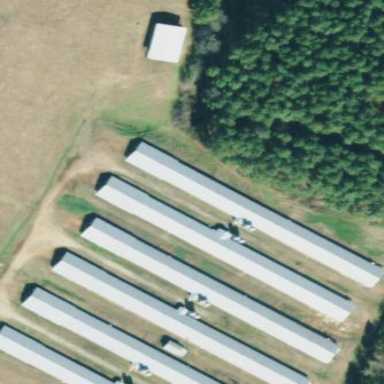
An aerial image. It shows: Poultry house.